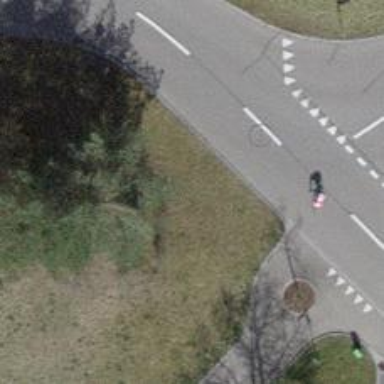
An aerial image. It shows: Post box.